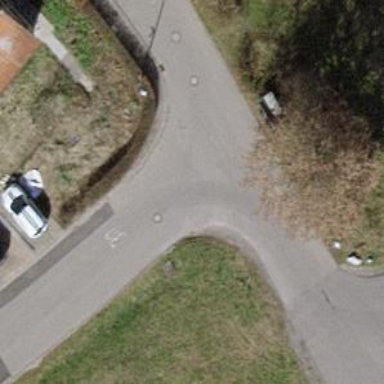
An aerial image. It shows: Residential road.